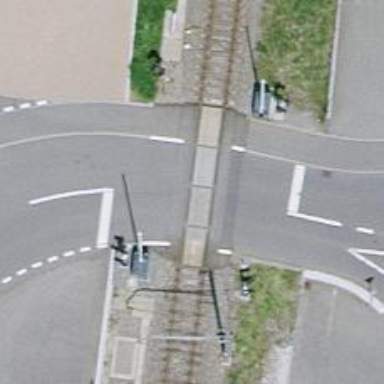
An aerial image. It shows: Level crossing with double half barrier.